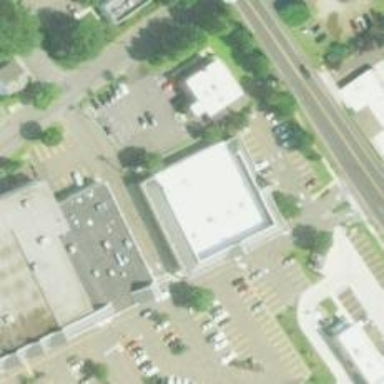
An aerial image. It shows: Fitness centre on leisure land.